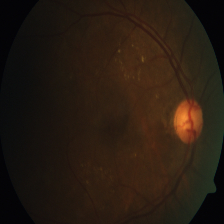
Diabetic retinopathy grade: Severe